Brain MRI, t1w sequence, axial 2D slice.
Patient: age 33, sex F, weight 78 kg, height 1.78 m
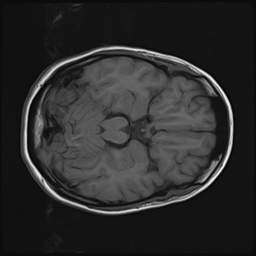